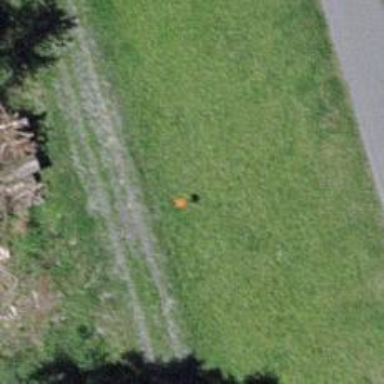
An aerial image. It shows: Aerial marker.